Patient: sex M, age 42
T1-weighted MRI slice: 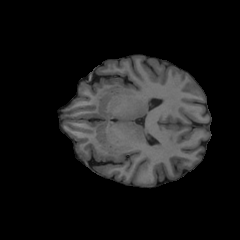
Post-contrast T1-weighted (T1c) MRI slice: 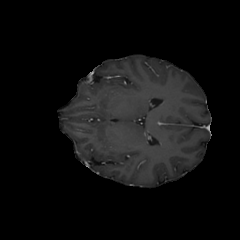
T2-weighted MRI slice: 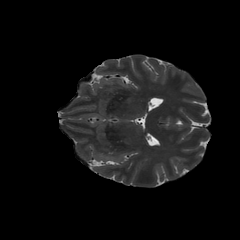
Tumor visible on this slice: no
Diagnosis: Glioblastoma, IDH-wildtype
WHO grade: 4